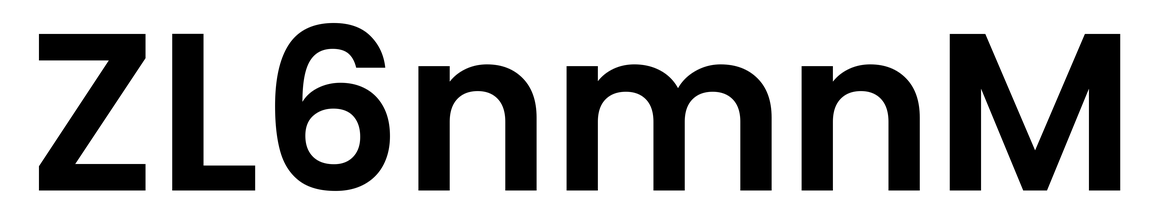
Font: Poppins-SemiBold